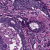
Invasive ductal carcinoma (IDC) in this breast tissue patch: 0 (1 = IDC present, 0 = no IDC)